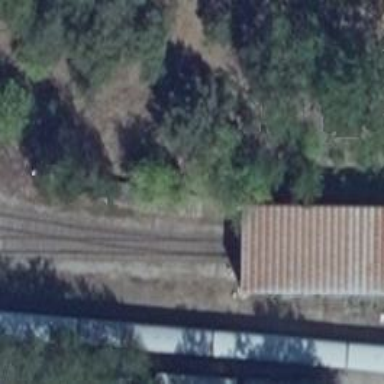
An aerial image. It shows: Railway switch.